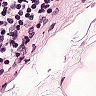
Metastatic tissue present: no